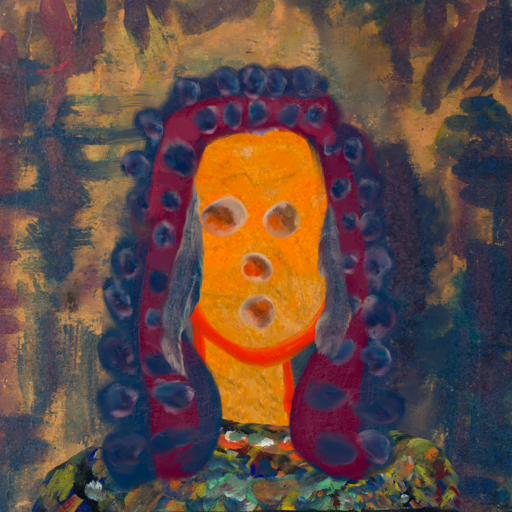
Background: InTheSun, Head And Neck Front: Sisters, Face Front: Rupkatha, Bust: An_Impression, Hair Front: Hill_Girl, Head Accessory: Blank, Second Necklace: Blank, Necklace: Blank, Baby: Blank